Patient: sex F, age 67
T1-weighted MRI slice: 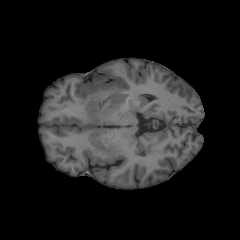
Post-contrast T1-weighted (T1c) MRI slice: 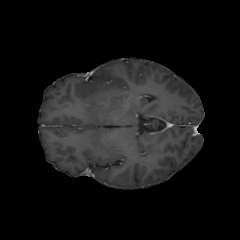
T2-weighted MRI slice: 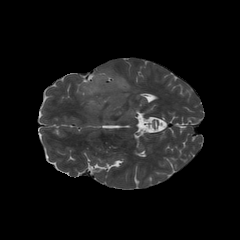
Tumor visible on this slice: yes
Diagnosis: Glioblastoma, IDH-wildtype
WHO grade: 4